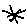
Label: star